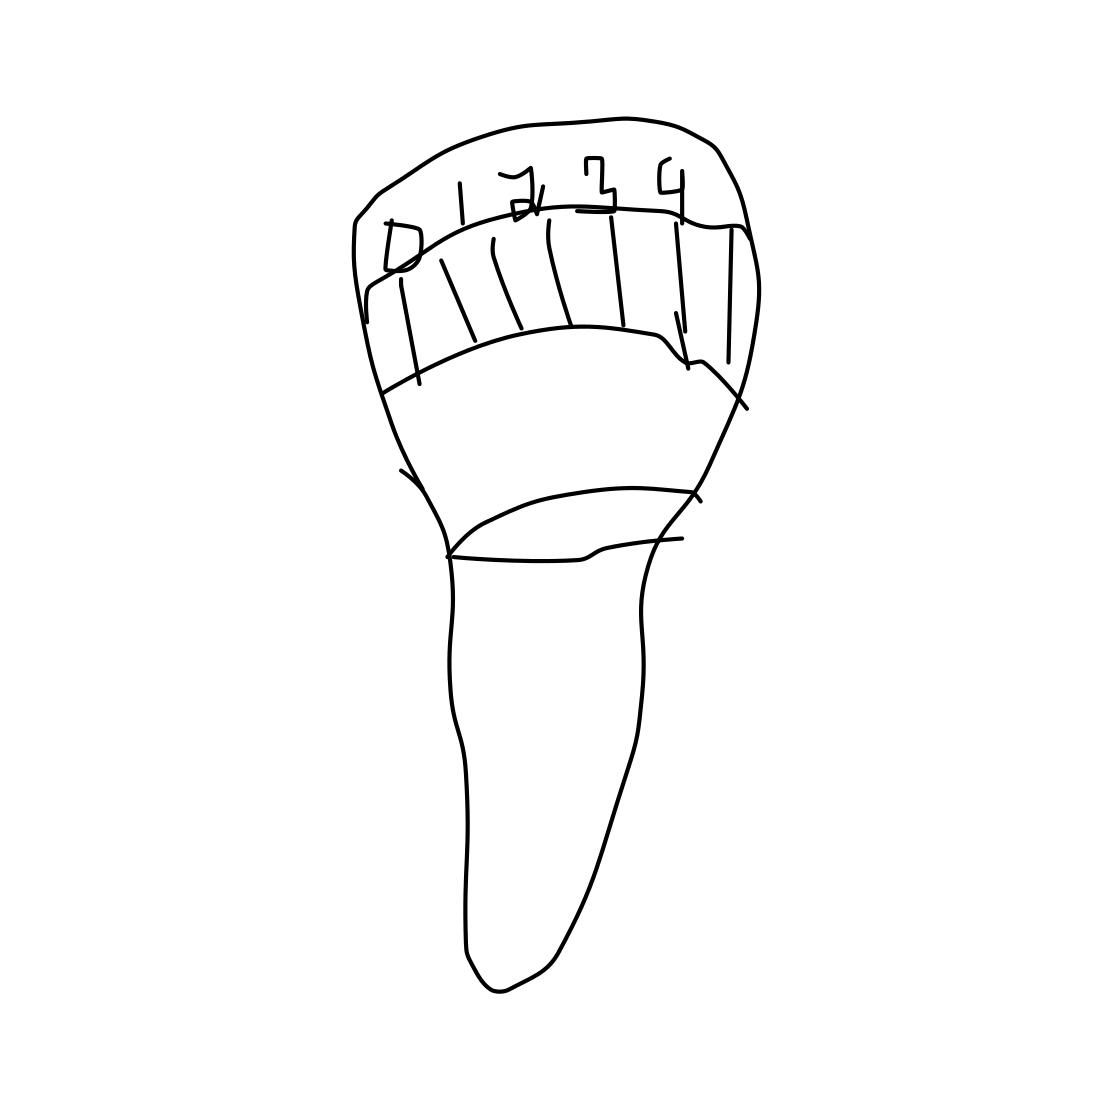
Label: parking meter